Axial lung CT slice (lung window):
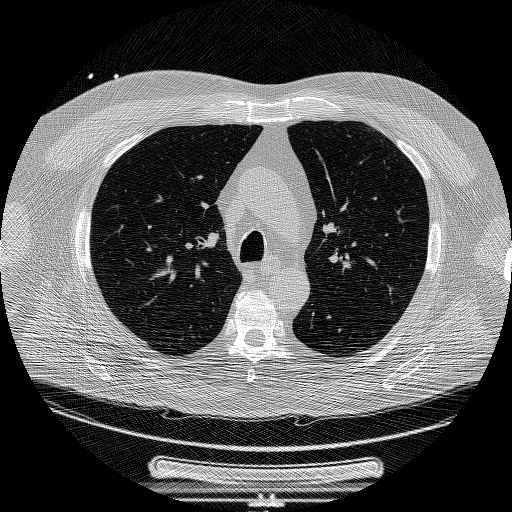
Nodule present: no